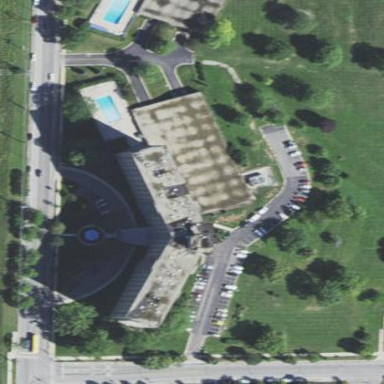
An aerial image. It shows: Multi-storey parking building.